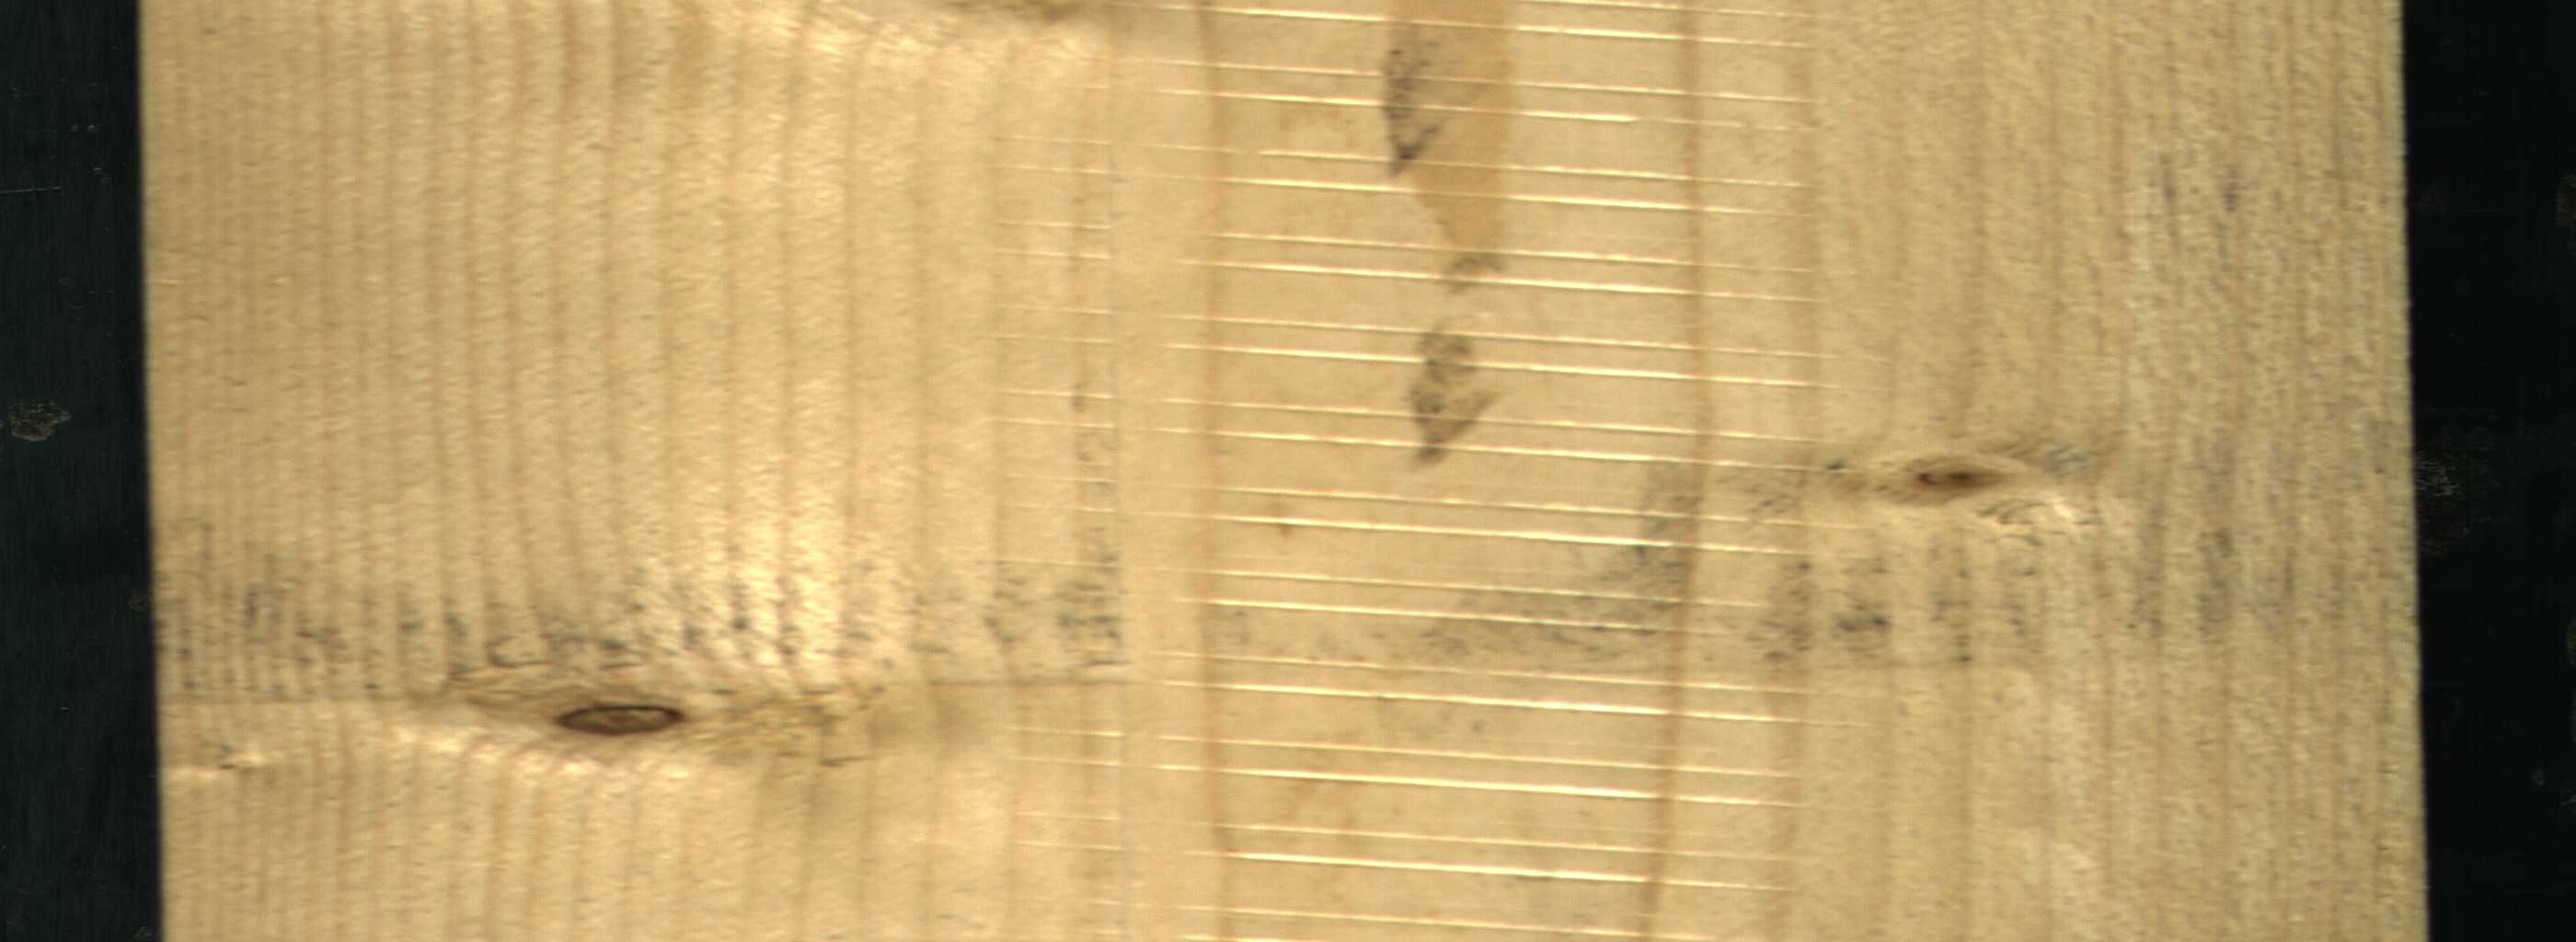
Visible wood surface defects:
Dead_Knot
Live_Knot